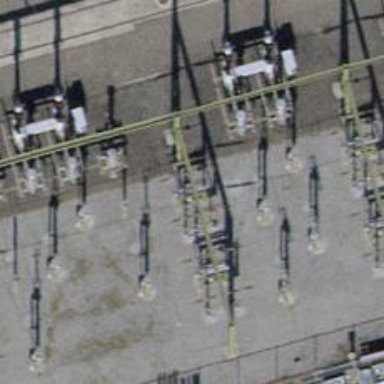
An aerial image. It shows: Busbar power line.